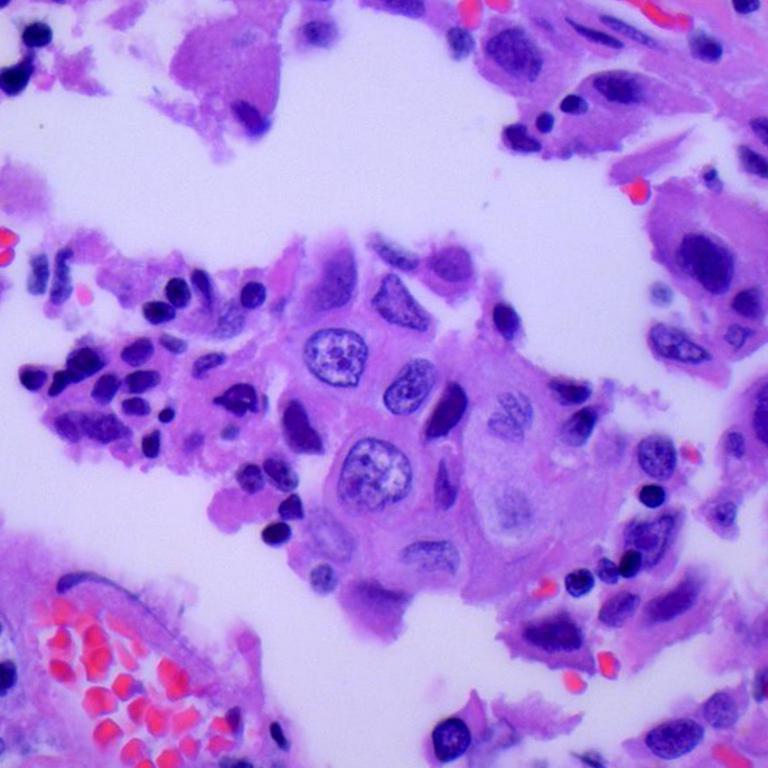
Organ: lung
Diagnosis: adenocarcinomas